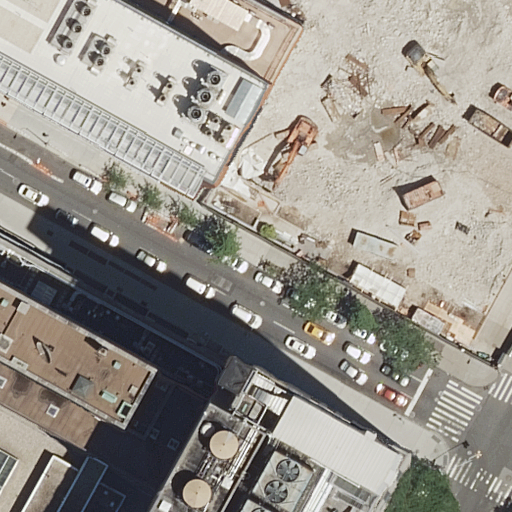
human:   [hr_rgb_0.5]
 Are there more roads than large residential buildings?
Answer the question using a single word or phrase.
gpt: yes

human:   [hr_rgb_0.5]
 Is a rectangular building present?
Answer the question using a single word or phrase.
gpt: yes

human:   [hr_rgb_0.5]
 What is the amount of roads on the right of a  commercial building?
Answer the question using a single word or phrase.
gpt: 0

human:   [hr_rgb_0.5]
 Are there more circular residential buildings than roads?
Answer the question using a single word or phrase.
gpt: no

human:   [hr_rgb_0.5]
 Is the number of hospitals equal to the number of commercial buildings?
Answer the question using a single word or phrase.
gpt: no

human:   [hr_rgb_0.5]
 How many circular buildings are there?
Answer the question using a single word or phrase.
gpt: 0

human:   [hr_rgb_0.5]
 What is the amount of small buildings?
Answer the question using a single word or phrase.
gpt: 0

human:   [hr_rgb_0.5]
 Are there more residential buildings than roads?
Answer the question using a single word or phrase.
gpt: no

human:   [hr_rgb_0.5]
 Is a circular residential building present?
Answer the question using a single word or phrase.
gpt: no

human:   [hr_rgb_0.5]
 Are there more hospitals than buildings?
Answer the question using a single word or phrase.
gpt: no

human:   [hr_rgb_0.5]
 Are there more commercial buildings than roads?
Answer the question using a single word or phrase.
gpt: no

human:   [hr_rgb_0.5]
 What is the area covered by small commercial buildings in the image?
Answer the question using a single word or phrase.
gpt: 0m2

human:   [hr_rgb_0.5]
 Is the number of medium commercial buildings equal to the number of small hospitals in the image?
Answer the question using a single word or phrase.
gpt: yes

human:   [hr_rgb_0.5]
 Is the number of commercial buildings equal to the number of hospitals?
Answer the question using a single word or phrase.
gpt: no

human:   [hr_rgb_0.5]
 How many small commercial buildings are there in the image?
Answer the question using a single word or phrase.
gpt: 0

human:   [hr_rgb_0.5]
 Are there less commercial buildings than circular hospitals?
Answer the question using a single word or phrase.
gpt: no

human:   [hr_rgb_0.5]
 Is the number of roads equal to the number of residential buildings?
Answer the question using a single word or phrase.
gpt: no

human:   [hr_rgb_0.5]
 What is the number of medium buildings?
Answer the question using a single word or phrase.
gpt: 0

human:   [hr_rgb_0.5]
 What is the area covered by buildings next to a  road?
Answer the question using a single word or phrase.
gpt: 2670m2

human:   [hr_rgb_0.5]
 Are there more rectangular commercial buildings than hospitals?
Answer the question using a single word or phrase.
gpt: no

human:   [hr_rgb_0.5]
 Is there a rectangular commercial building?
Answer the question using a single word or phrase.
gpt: no

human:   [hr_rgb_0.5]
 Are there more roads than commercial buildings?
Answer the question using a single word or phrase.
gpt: yes

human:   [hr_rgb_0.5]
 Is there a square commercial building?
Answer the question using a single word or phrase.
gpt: no

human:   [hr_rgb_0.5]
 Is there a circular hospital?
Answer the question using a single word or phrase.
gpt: no

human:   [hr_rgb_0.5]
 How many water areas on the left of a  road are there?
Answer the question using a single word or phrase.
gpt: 0

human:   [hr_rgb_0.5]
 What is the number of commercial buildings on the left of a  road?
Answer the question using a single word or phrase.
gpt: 0

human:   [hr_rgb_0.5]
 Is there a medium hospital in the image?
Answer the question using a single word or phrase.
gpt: no

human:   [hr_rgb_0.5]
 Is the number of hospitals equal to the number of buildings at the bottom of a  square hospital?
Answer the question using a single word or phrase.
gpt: no

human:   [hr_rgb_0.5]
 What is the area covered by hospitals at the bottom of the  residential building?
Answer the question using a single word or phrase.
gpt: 3868m2

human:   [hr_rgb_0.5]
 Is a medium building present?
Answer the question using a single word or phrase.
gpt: no

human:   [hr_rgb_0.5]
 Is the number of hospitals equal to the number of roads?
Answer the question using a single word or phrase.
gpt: no

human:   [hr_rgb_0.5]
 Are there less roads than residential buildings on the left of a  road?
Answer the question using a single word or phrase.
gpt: no

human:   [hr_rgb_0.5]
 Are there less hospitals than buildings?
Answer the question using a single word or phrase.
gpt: yes

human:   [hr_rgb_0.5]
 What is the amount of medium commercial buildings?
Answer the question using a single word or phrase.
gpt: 0

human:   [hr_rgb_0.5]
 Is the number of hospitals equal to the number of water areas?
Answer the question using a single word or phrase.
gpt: no

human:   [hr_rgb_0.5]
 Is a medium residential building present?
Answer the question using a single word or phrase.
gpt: no